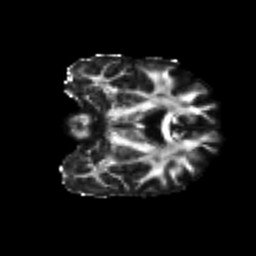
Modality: FA
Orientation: coronal
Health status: ill
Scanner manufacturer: siemens
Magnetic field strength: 3 T
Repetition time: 6.7 s
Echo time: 0.1 s